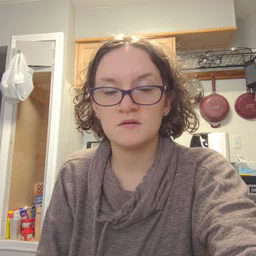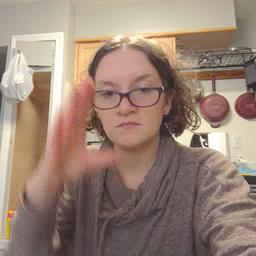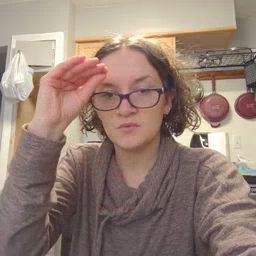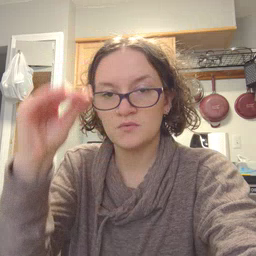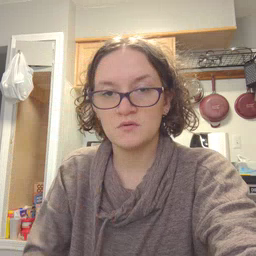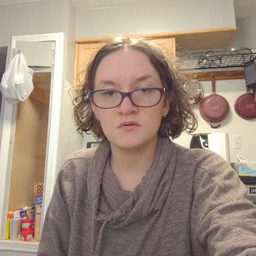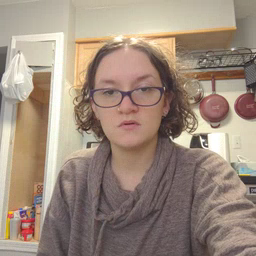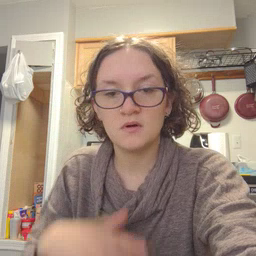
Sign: boy